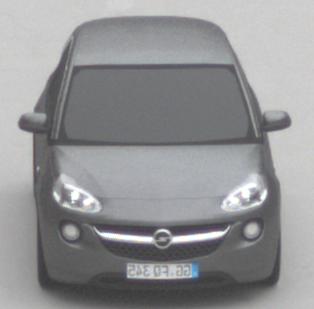
Make: Opel
Model: ADAM 1.2
Detailed model: ADAM
Model produced from: 2013/01
Model produced until: 2014/11
Doors: 3
Color: gray
Road condition: dry road
Daytime: morning or afternoon
Contrast: low contrast